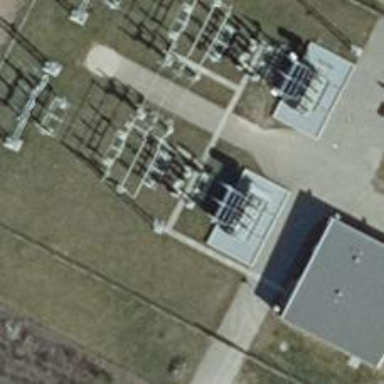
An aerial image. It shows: Switch used for power control.